Question: What are the options available to develop Java applications using Service Bus for Windows?
1. Java Message Broker API - This need ACS to work with, which SB for Win doesnt support.
2. AMQP - This doesnt seem to work on SB for Windows, I keep getting error org.apache.qpid.amqp_1_0.client.Sender$SenderCreationException: Peer did not create remote endpoint for link, target:
While the same code works with Azure SB. So AMQP on SB for Windows seems to be not fully working?
Correct me if I have missed something?
To test AMQP on local machine, this is what I did
1. Installed Service bus 1.1 on my local machine
2. Took the sample mentioned here http://www.windowsazure.com/en-us/develop/java/how-to-guides/service-bus-amqp/
3. Created a new namespace on my local machine
4. Specified the following connection string in servicebus.properties (which is correctly referred in the code connectionfactory.SBCF = amqps://<username>:<password>@<MachineName>:5671/StringAnalyzerNS/ queue.QUEUE = queue1
Code is updated with certificates.
At runtime I get this error
'''
javax.jms.JMSException: Peer did not create remote endpoint for link, target: queue1
at org.apache.qpid.amqp_1_0.jms.impl.MessageProducerImpl.<init>(MessageProducerImpl.java:77)
at org.apache.qpid.amqp_1_0.jms.impl.SessionImpl.createProducer(SessionImpl.java:348)
at org.apache.qpid.amqp_1_0.jms.impl.SessionImpl.createProducer(SessionImpl.java:63)
at com.stringcompany.Analyzer.SimpleSenderReceiver.<init>(SimpleSenderReceiver.java:70)
at com.stringcompany.Analyzer.SimpleSenderReceiver.main(SimpleSenderReceiver.java:95)
Caused by: org.apache.qpid.amqp_1_0.client.Sender$SenderCreationException: Peer did not create remote endpoint for link, target: queue1
at org.apache.qpid.amqp_1_0.client.Sender.<init>(Sender.java:171)
at org.apache.qpid.amqp_1_0.client.Sender.<init>(Sender.java:104)
at org.apache.qpid.amqp_1_0.client.Sender.<init>(Sender.java:97)
at org.apache.qpid.amqp_1_0.client.Sender.<init>(Sender.java:83)
at org.apache.qpid.amqp_1_0.client.Sender.<init>(Sender.java:69)
at org.apache.qpid.amqp_1_0.client.Sender.<init>(Sender.java:63)
at org.apache.qpid.amqp_1_0.client.Session.createSender(Session.java:74)
at org.apache.qpid.amqp_1_0.client.Session.createSender(Session.java:66)
at org.apache.qpid.amqp_1_0.jms.impl.MessageProducerImpl.<init>(MessageProducerImpl.java:72)
... 4 more
javax.jms.JMSException: Session remotely closed
'''
With the same code If I point to Azure service bus by setting the SB namespace and queue like below
'connectionfactory.SBCF = amqps://<Policy name>:<Sec. Key>@<ns>.servicebus.windows.net queue.QUEUE = testq'
This works, messages are exchanged.
Here is the code if someone wants to try it
'''
package com.stringcompany.Analyzer;
//SimpleSenderReceiver.java
import java.io.BufferedReader;
import java.io.InputStreamReader;
import java.util.Hashtable;
import java.util.Random;
import javax.jms.Connection;
import javax.jms.ConnectionFactory;
import javax.jms.Destination;
import javax.jms.ExceptionListener;
import javax.jms.JMSException;
import javax.jms.Message;
import javax.jms.MessageConsumer;
import javax.jms.MessageListener;
import javax.jms.MessageProducer;
import javax.jms.Queue;
import javax.jms.Session;
import javax.jms.TextMessage;
import javax.naming.Context;
import javax.naming.InitialContext;
public class SimpleSenderReceiver implements MessageListener {
private static boolean runReceiver = true;
private Connection connection;
private Session sendSession;
private Session receiveSession;
private MessageProducer sender;
private MessageConsumer receiver;
private static Random randomGenerator = new Random();
public SimpleSenderReceiver() throws Exception {
// Configure JNDI environment
Hashtable<String, String> env = new Hashtable<String, String>();
env.put(Context.INITIAL_CONTEXT_FACTORY,
"org.apache.qpid.amqp_1_0.jms.jndi.PropertiesFileInitialContextFactory");
env.put(Context.PROVIDER_URL, "D:\Java\Azure\workspace\Analyzer\src\main\resources\servicebus.properties");
Context context = new InitialContext(env);
// Lookup ConnectionFactory and Queue
ConnectionFactory cf = (ConnectionFactory) context.lookup("SBCF");
System.out.println("cf:"+cf);
// Create Connection
connection = cf.createConnection();
System.out.println("connection :"+connection);
connection.setExceptionListener(new ExceptionListener() {
public void onException(JMSException arg0) {
System.err.println(arg0);
}
});
connection.start();
// Create sender-side Session and MessageProducer
sendSession = connection.createSession(false, Session.AUTO_ACKNOWLEDGE);
System.out.println("Session open");
Destination queue = (Destination) context.lookup("QUEUE");
System.out.println("queue:"+queue);
sender = sendSession.createProducer(queue);
Queue q=(Queue) queue;
System.out.println(sender.getDestination());
System.out.println("sender:"+sender);
if (runReceiver) {
System.out.println("Waitng for new message");
// Create receiver-side Session, MessageConsumer,and MessageListener
receiveSession = connection.createSession(false,
Session.CLIENT_ACKNOWLEDGE);
receiver = receiveSession.createConsumer(queue);
receiver.setMessageListener(this);
connection.start();
}
}
public static void main(String[] args) {
try {
if ((args.length > 0) && args[0].equalsIgnoreCase("sendonly")) {
runReceiver = false;
}
//System.setProperty("javax.net.debug","ssl");
System.setProperty("javax.net.ssl.trustStore","D:\Java\Azure\workspace\Analyzer\src\main\resources\SBKeystore.keystore");
System.setProperty("log4j.configuration","D:\Java\Azure\workspace\Analyzer\src\main\resources\log4j.properties");
SimpleSenderReceiver simpleSenderReceiver = new SimpleSenderReceiver();
System.out
.println("Press [enter] to send a message. Type 'exit' + [enter] to quit.");
BufferedReader commandLine = new java.io.BufferedReader(
new InputStreamReader(System.in));
while (true) {
String s = "Message";//commandLine.readLine();
if (s.equalsIgnoreCase("exit")) {
simpleSenderReceiver.close();
System.exit(0);
} else {
simpleSenderReceiver.sendMessage();
}
}
} catch (Exception e) {
e.printStackTrace();
}
}
private void sendMessage() throws JMSException {
TextMessage message = sendSession.createTextMessage();
message.setText("Test AMQP message from JMS");
long randomMessageID = randomGenerator.nextLong() >>> 1;
message.setJMSMessageID("ID:" + randomMessageID);
sender.send(message);
System.out.println("Sent message with JMSMessageID = "
+ message.getJMSMessageID());
}
public void close() throws JMSException {
connection.close();
}
public void onMessage(Message message) {
try {
System.out.println("Received message with JMSMessageID = "
+ message.getJMSMessageID());
message.acknowledge();
} catch (Exception e) {
e.printStackTrace();
}
}
}
'''

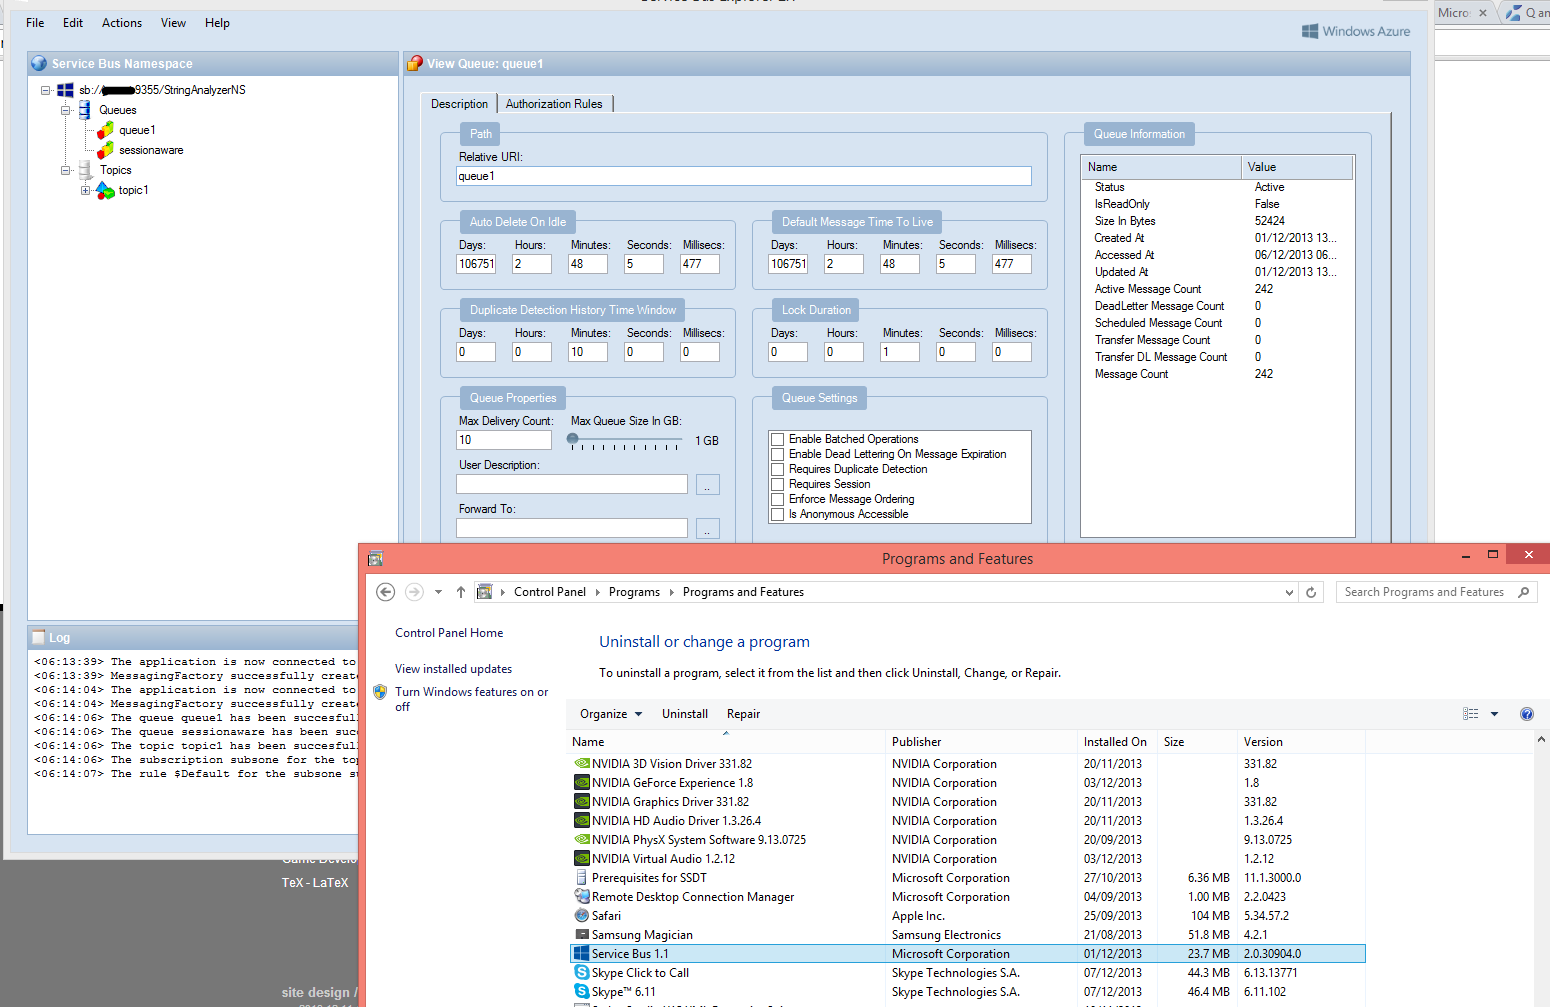
Answer: Hi we had the same problems and thankfully MS updated their documentation to show how to do this correctly. :
<URL>